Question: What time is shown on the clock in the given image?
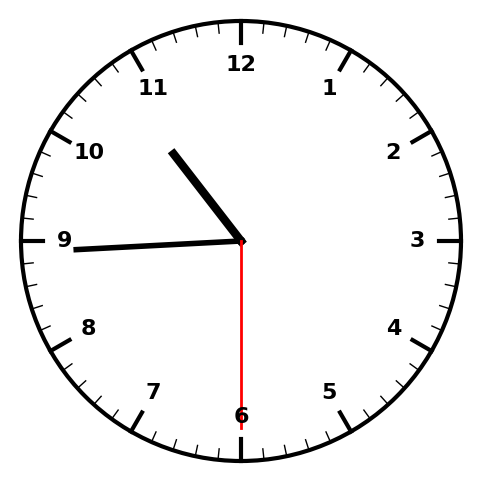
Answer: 10:44:30